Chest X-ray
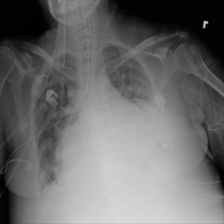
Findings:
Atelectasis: negative
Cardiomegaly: negative
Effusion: negative
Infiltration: negative
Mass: negative
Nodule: negative
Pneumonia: negative
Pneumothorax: negative
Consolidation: negative
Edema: negative
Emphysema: negative
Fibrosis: negative
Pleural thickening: negative
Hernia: negative